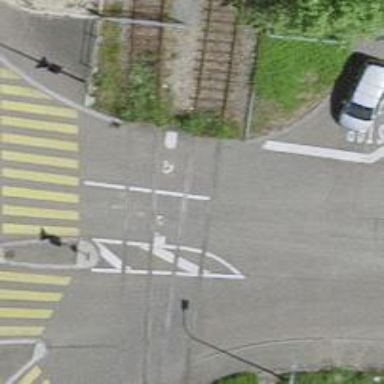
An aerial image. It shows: Railway level crossing.